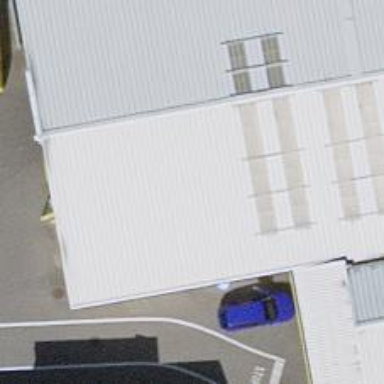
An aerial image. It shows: Shop specializing in tires.